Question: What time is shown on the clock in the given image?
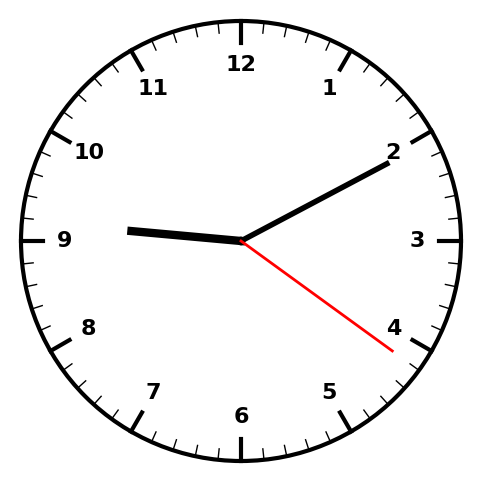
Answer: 09:10:21